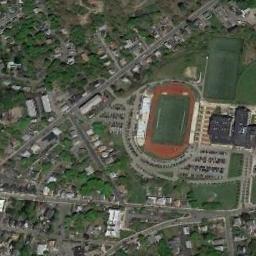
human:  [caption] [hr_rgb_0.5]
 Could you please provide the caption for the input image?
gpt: The ground track field is surrounded by lots of buildings arranged neatly and two parking lots are next to the ground track field .

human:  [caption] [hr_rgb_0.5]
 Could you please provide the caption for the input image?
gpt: There are three tracks of different sizes .

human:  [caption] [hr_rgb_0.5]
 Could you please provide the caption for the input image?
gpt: There are many buildings next to the ground track field .

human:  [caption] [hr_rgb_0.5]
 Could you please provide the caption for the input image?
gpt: A track and field is built in the middle of a residential area, Surrounded by a lot of vegetation .

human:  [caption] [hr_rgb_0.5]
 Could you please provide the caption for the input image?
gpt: A ground track filed with a red track beside some black buildings .